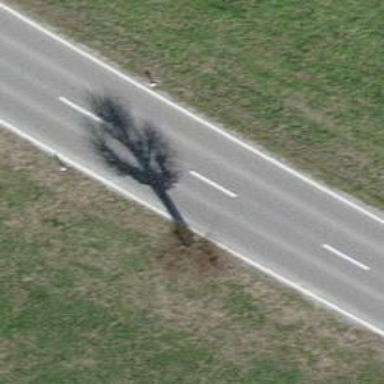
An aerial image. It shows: Beautiful avenue lined with broadleaved trees.